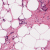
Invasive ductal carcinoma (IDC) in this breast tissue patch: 0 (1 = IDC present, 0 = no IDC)